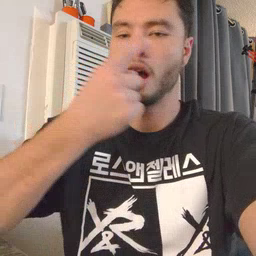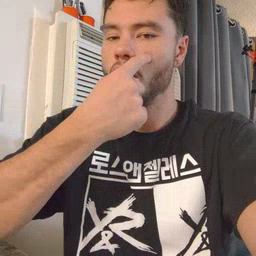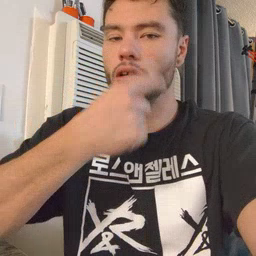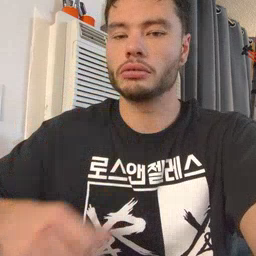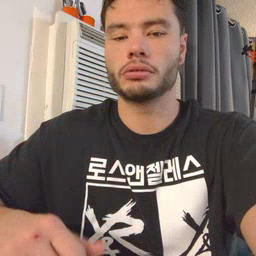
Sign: eye